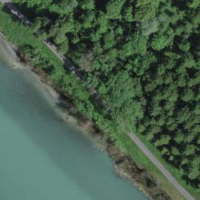
EUNIS habitat code: 52
Species observed at this site:
Lysimachia vulgaris